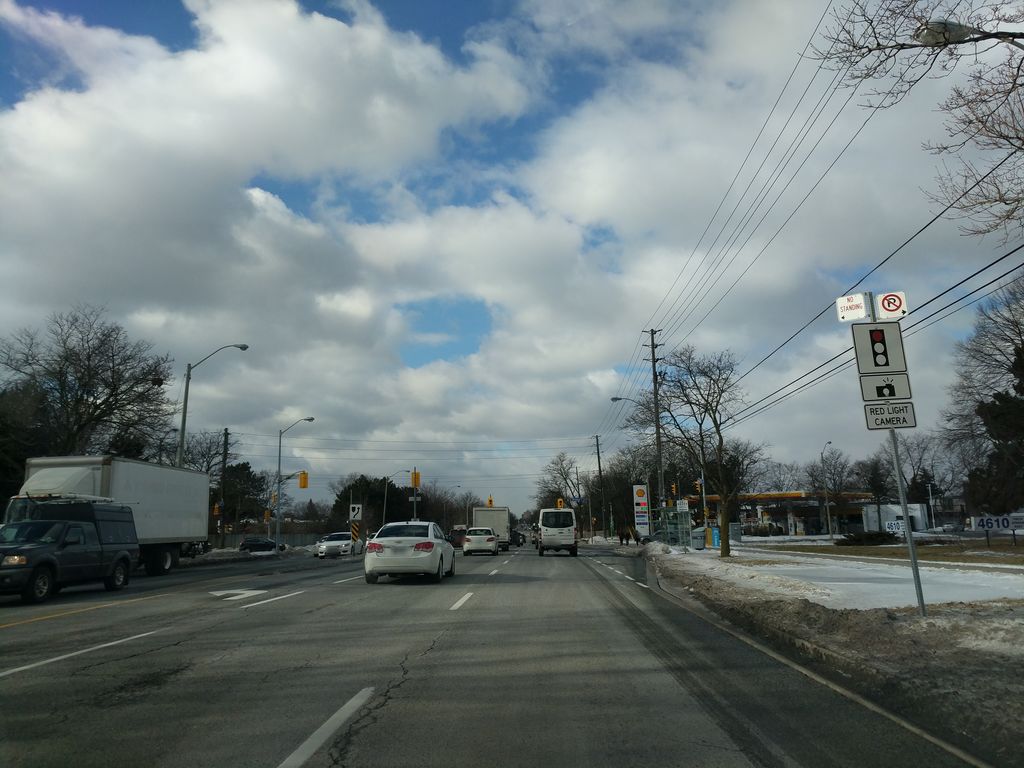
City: toronto